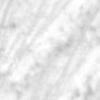
Label: change